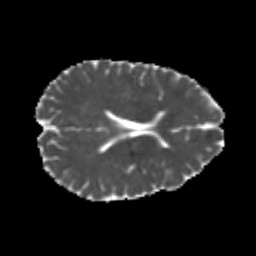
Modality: MD
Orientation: axial
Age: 22
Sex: male
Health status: healthy
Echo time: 0.074 s